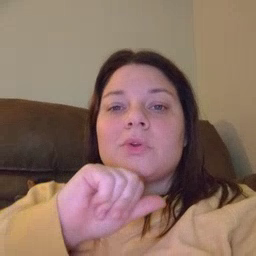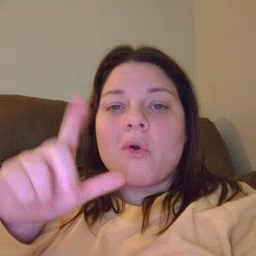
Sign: all